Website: bh-photo
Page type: customer-info-address
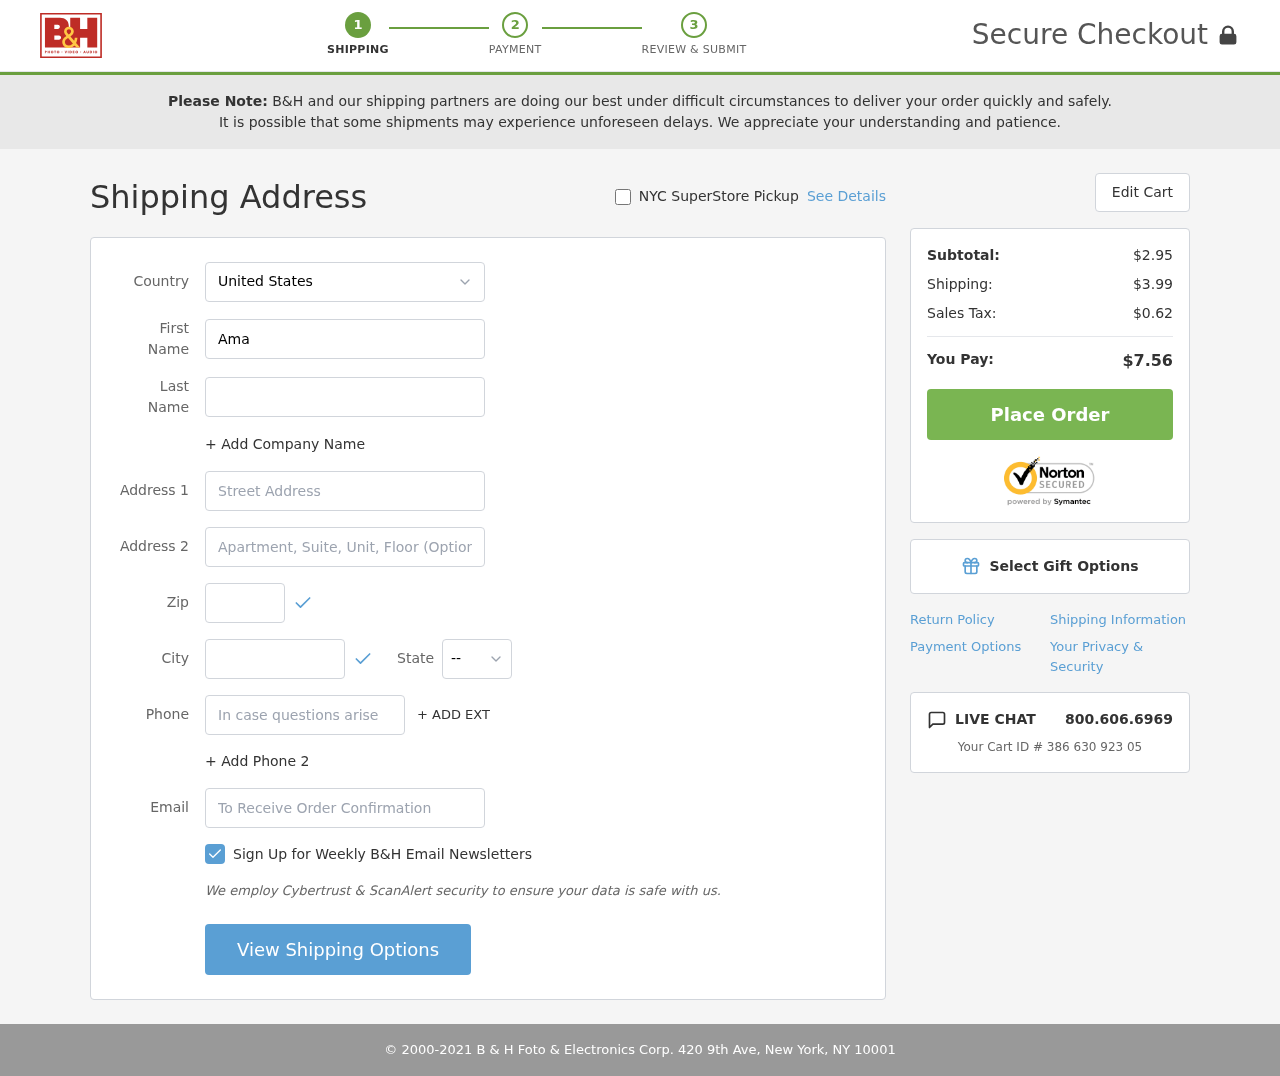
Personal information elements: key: PII_CITY
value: Port Michaelaland
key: PII_COUNTRY
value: United States
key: PII_EMAIL
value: aferguson@yahoo.com
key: PII_FIRSTNAME
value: Amanda
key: PII_LASTNAME
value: Ferguson
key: PII_PHONE
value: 5049219792
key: PII_POSTCODE
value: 26417
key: PII_STATE_ABBR
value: OR
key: PII_STREET
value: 86575 Estrada Village
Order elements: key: ORDER_SUBTOTAL
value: $2.95
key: ORDER_SHIPPING_COST
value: $3.99
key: ORDER_TAX
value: $0.62
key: ORDER_TOTAL
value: $7.56
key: ORDER_ID
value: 386 630 923 05